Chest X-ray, PA view. Patient: 24 years old, sex M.
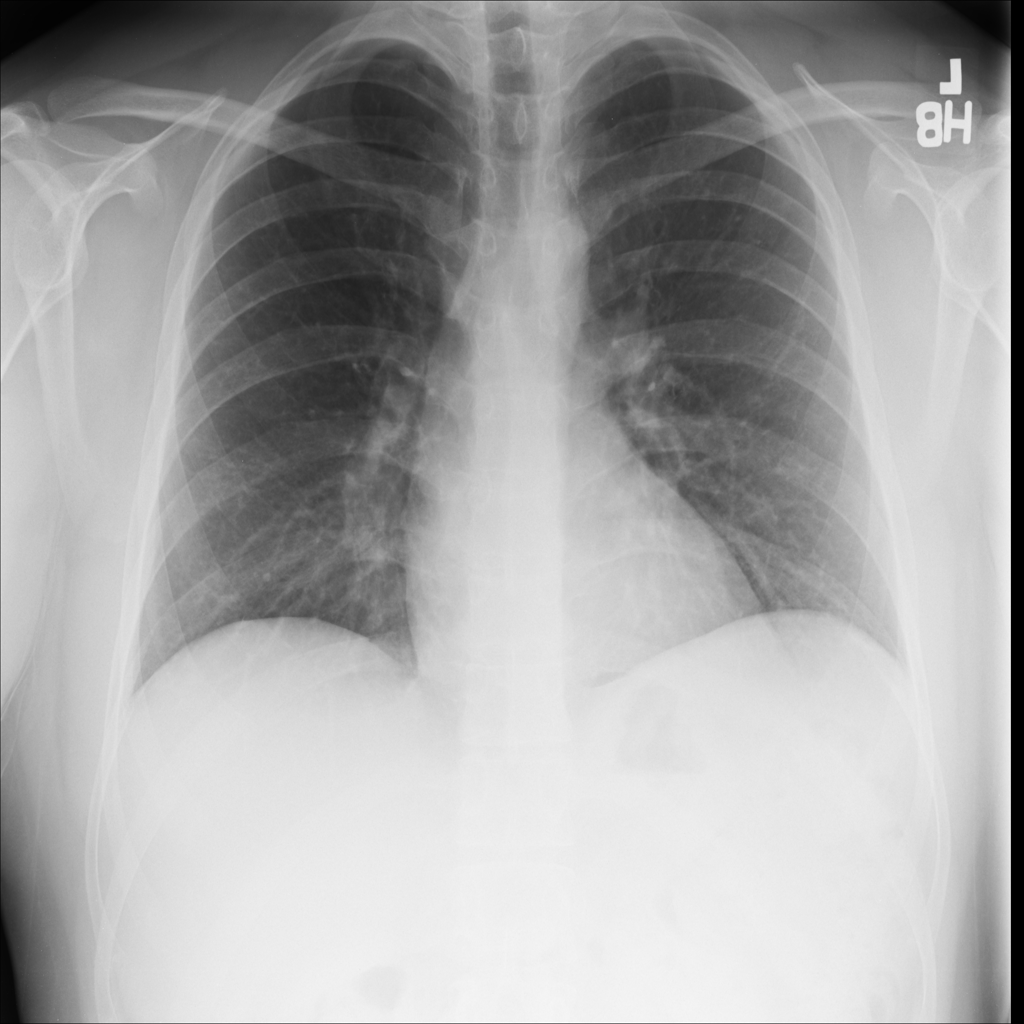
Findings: No Finding